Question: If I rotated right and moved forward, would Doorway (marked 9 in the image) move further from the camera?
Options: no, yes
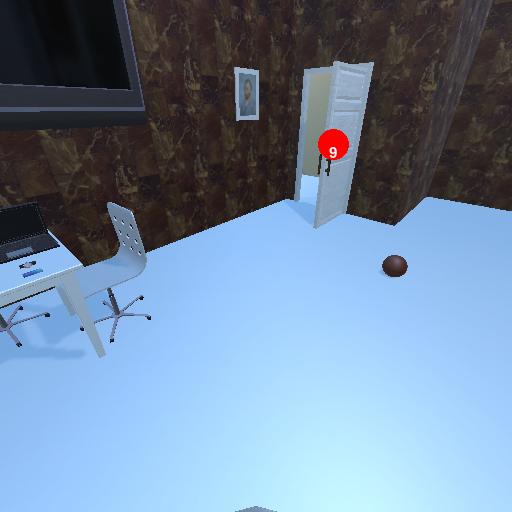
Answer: no